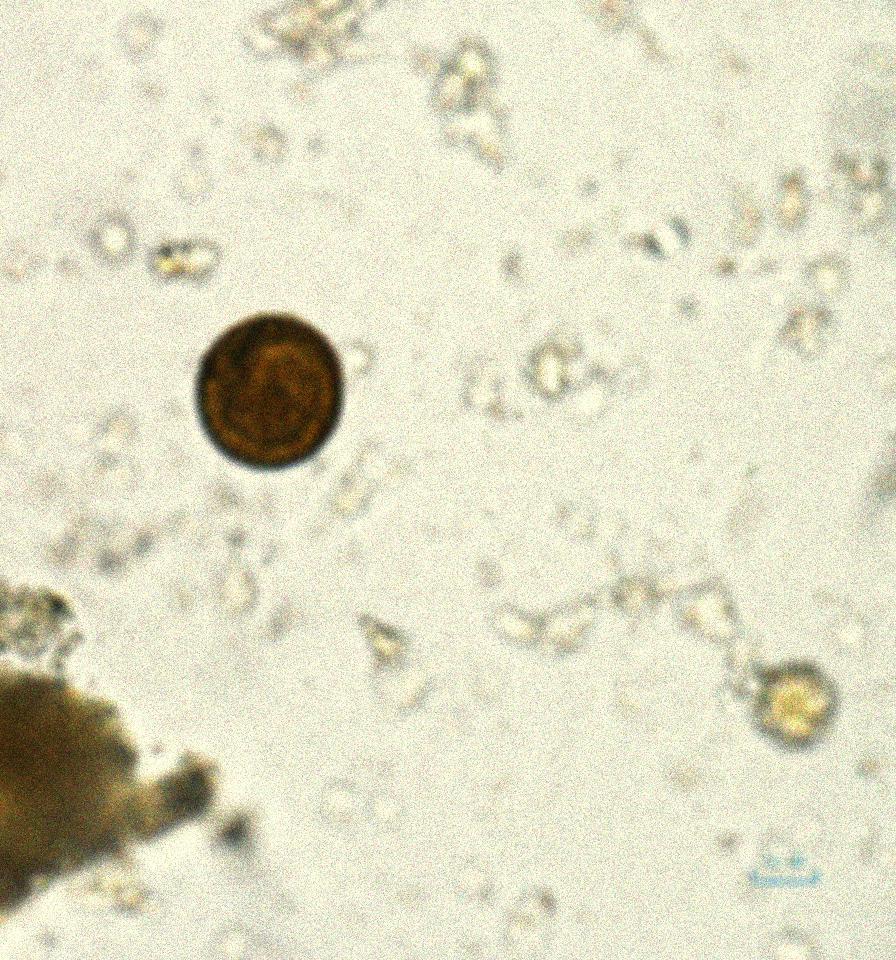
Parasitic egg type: Taenia spp. egg